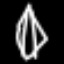
Label: diamond